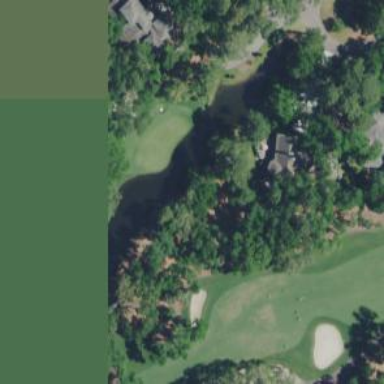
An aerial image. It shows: View of golf hole.